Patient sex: M
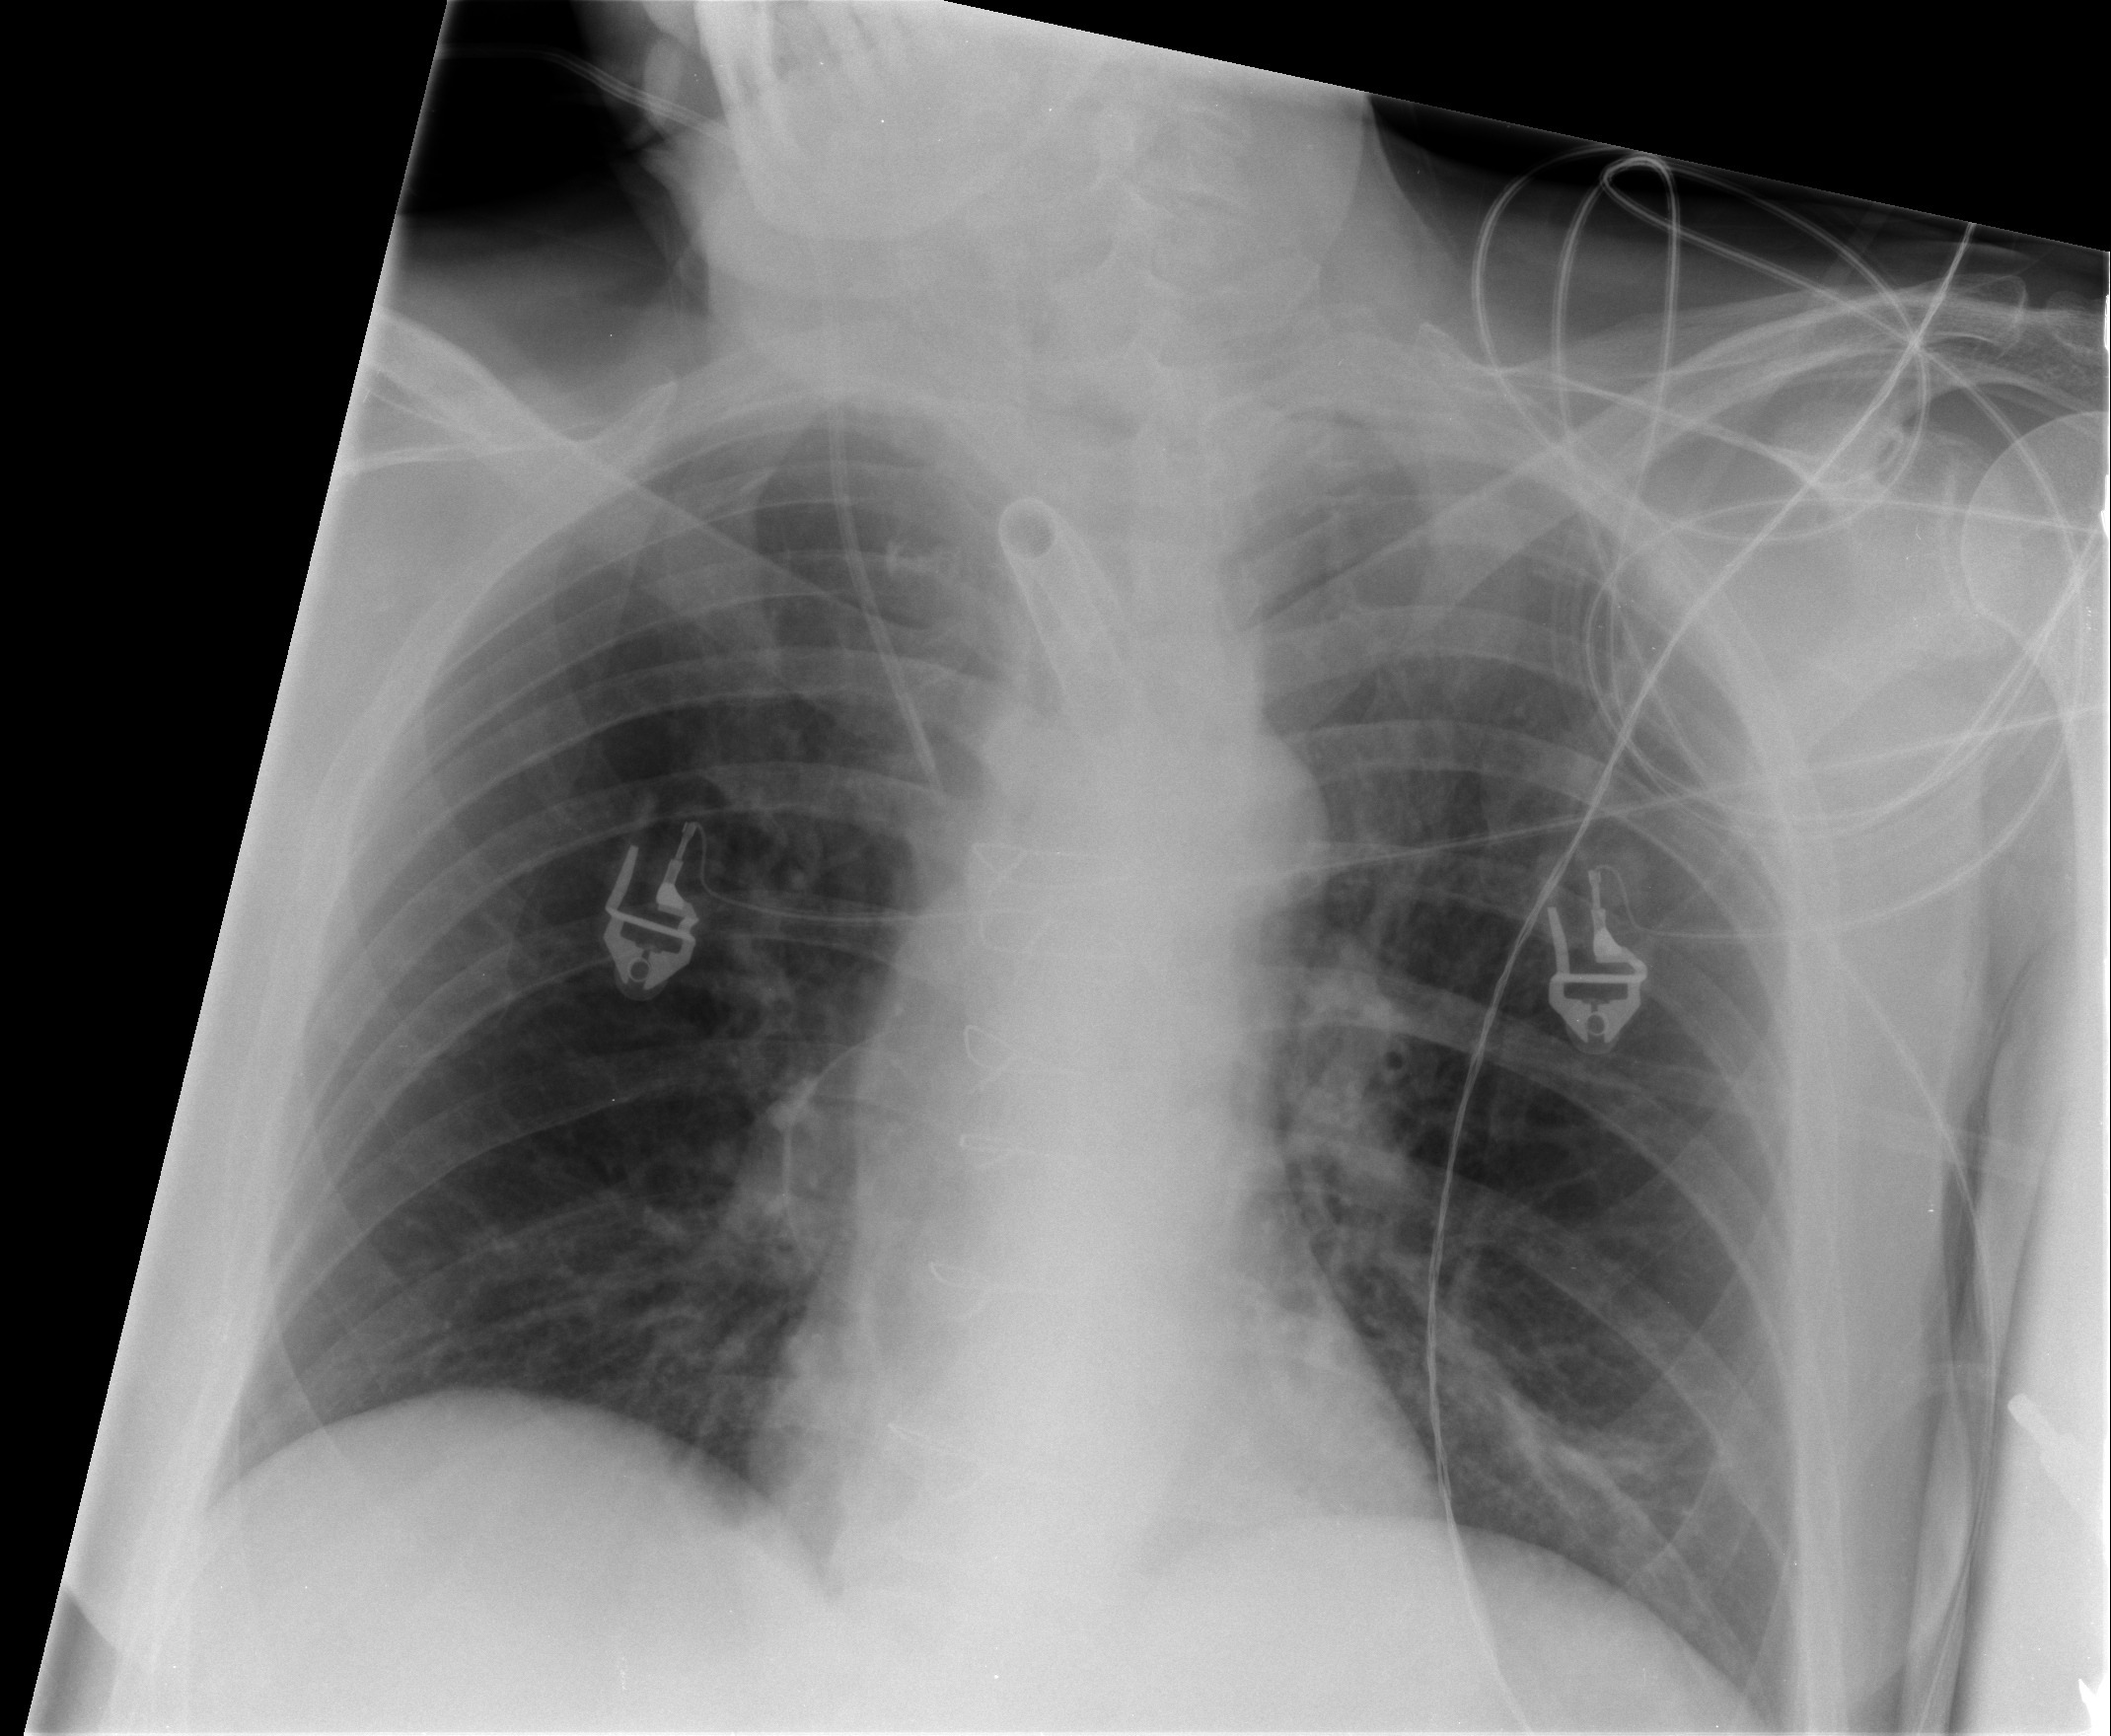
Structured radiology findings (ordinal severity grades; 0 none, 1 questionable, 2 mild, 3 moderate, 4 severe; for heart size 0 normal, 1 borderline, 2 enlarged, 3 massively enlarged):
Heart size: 0
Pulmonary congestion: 1
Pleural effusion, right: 0
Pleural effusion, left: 0
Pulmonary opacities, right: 0
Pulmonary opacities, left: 0
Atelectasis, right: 0
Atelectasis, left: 2